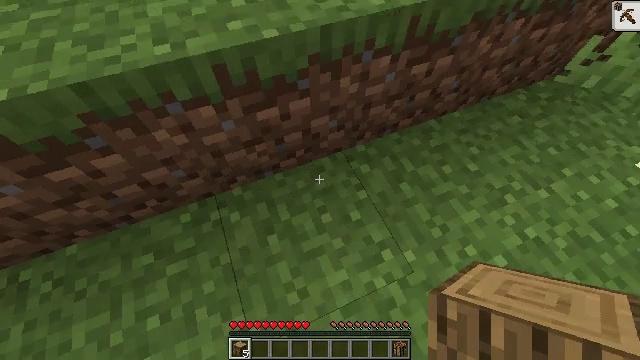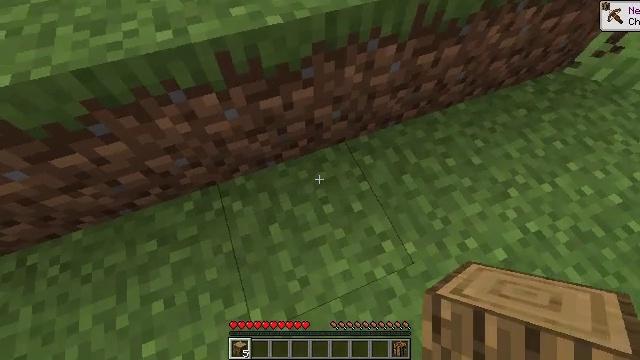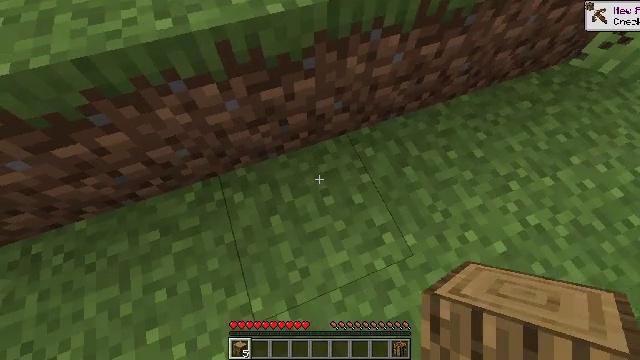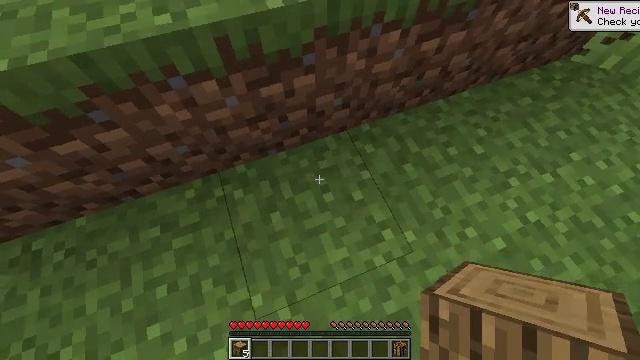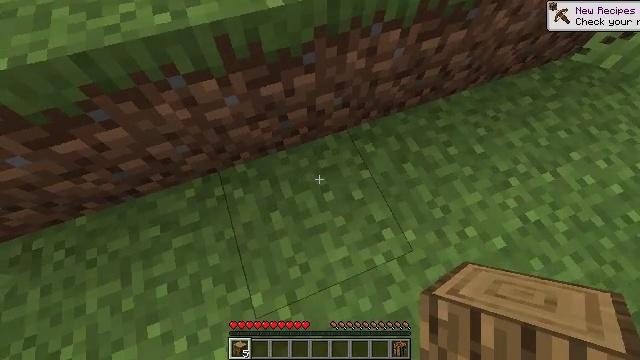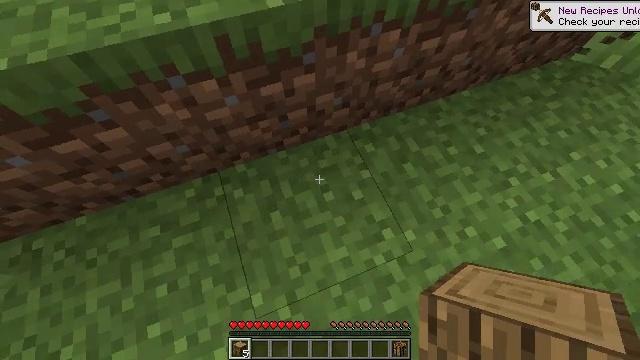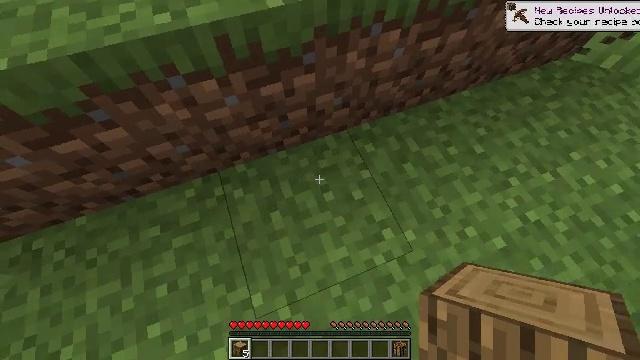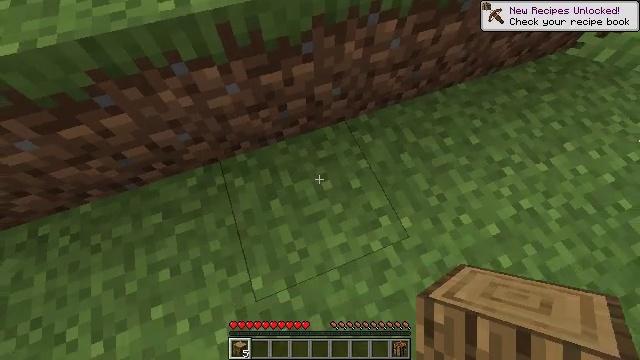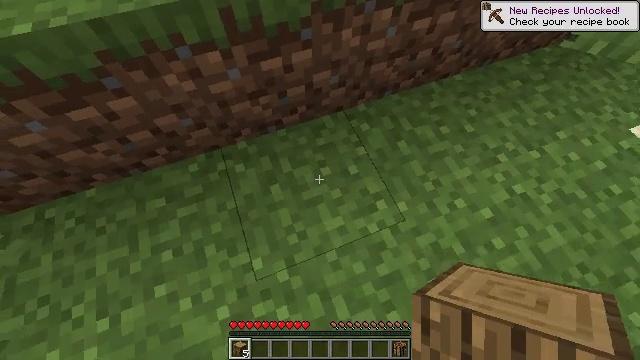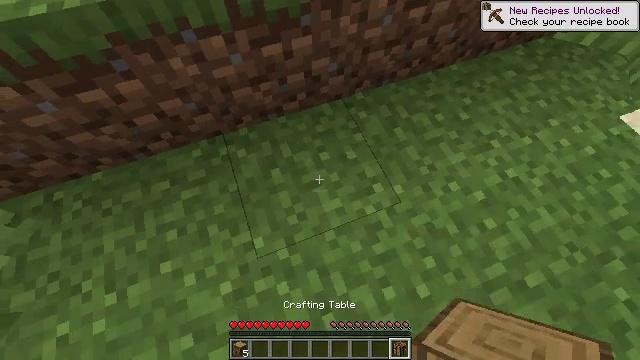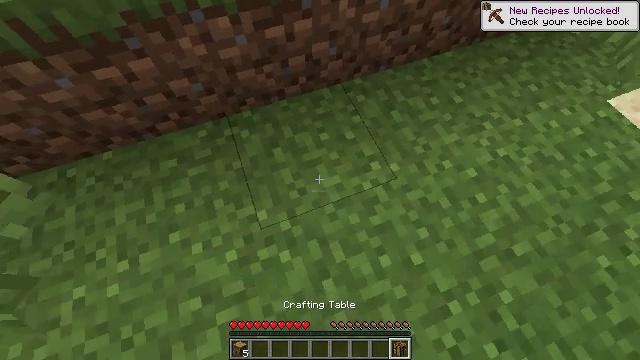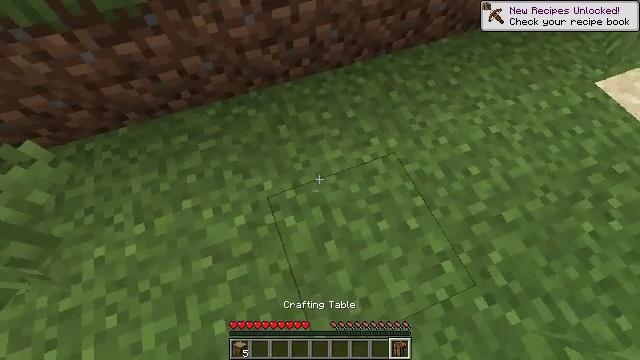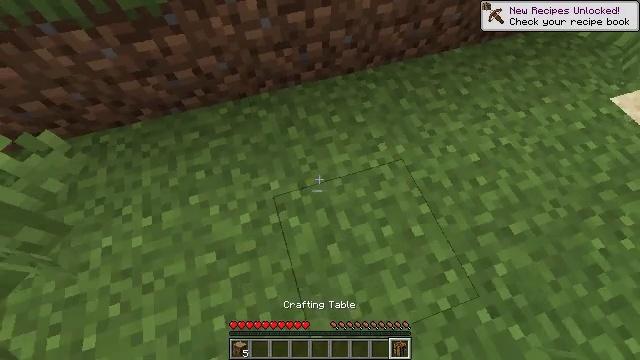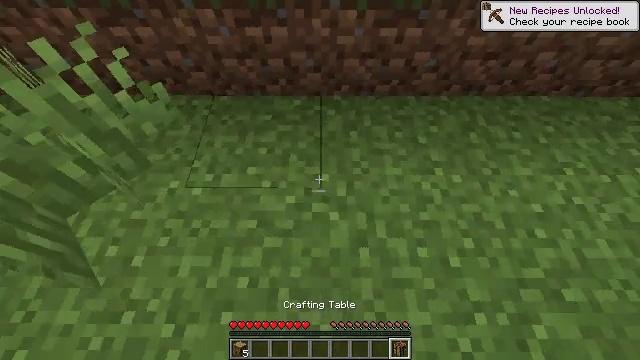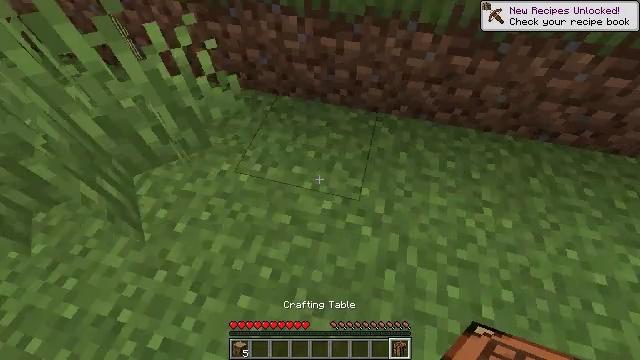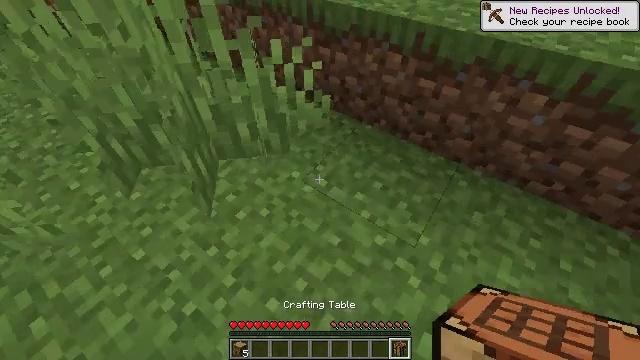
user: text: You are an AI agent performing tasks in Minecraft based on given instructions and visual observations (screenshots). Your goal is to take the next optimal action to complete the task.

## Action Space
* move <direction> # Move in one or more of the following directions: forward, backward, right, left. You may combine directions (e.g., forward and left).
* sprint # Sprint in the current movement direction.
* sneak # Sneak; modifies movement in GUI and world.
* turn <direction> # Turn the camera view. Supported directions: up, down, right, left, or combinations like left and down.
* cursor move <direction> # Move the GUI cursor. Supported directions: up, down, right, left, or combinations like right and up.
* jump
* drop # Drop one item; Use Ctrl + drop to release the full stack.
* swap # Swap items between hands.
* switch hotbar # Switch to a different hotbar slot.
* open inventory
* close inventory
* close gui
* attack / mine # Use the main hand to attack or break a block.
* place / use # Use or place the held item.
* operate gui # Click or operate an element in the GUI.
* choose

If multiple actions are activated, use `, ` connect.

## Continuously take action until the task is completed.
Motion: motion action
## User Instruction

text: Mine the grass in the plains.
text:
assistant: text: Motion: turn left and down
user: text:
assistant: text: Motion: turn down
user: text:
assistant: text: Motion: no_op
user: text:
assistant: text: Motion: no_op
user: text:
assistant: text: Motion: no_op
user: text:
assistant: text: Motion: no_op
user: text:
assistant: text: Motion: move back
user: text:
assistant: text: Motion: move back
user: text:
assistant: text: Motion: move back
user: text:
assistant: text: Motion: move back
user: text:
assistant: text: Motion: move back
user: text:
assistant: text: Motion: turn left and up
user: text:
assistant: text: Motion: turn left and up
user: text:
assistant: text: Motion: turn left and up
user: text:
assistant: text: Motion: turn left and up
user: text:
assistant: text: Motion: turn left and up
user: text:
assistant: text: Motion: turn left and up
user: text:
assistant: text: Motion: turn right and up
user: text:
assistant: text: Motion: move forward, turn right and up
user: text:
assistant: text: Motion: move forward
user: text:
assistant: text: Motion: move forward, turn right and down
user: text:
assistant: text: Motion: move forward, turn right and down
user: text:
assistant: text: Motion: move forward, turn right and down
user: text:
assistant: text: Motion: turn right and down
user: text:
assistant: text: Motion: turn left and down
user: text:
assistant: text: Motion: turn left and down
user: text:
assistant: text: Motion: turn left and down
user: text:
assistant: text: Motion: turn left, attack / mine
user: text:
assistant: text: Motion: turn up, attack / mine
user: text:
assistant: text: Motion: turn left and up, attack / mine